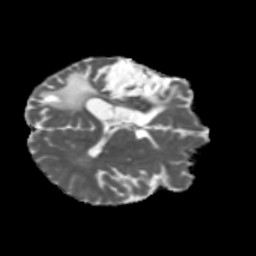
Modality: MD
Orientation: axial
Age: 46
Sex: male
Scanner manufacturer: siemens
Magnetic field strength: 3 T
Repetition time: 5.47 s
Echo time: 0.0854 s